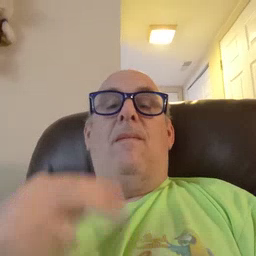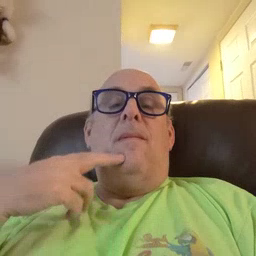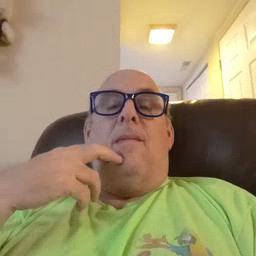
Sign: gum